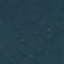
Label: Forest